Question: I was wondering if you could give me some helpful hints on how to correct this issue? I have a main menu on my site, the code for it is as follows:
'''
li:hover {
background-color: #222222;
padding-top: 8px;
padding-bottom: 9px;
}
'''
And here's a demo of what it actually looks like:

The problem is that when I hover over a menu option (li), the background appears, but it overflows to the outside of the menu's background, and makes it look really dodgy/crap/cheap/yuck!
Note that (obviously) when I change the padding to make it display correctly in these browsers, it appears too small in height in IE! So I'm screwed either way. How can I make little imperfections like this look the same in all browsers?
# Update:
HTML (The menu):
'''
<ul class="menu">
<li class="currentPage" href="index.php"><a>Home</a></li>
<li><a href="services.php">Services</a></li>
<li><a href="support.php">Support</a></li>
<li><a href="contact.php">Contact Us</a></li>
<li><a href="myaccount/" class="myaccount">My Account</a></li>
</ul>
'''
The CSS:
'''
.menu {
margin-top: 5px;
margin-right: 5px;
width: 345px;
float: right;
}
li {
font-size: 9pt;
color: whitesmoke;
padding-left: 6px;
padding-right: 8px;
display: inline;
list-style: none;
}
li:hover {
background-color: #222222;
padding-top: 8px;
padding-bottom: 9px;
}
'''
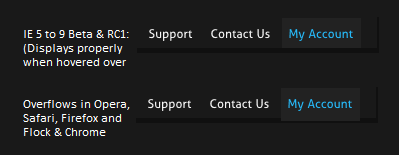
Answer: You might prevent problems by not changing the padding based on the hover. Furthermore you should hover on the a
Does this work as expected?
<URL>